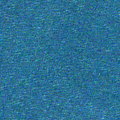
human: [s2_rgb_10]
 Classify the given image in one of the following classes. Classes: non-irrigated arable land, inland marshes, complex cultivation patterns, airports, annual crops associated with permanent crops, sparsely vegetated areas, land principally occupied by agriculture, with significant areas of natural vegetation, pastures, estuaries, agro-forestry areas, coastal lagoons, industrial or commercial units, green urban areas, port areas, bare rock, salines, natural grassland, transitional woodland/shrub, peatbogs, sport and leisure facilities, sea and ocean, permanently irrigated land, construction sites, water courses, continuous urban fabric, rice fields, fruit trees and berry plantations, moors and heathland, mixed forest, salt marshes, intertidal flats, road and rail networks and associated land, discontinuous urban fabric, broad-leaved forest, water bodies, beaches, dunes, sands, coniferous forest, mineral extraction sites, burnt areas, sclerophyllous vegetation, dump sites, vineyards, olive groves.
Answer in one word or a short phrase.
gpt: sea and ocean